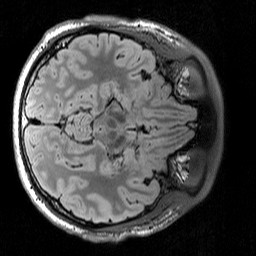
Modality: T2w
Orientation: axial
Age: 34
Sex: male
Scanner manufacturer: siemens
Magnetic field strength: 3 T
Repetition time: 5 s
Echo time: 0.386 s